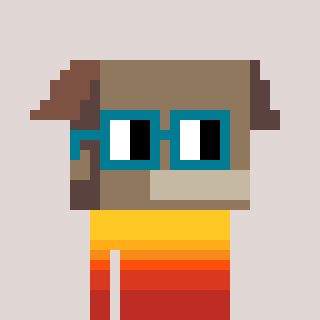
a pixel art character with square dark green glasses, a box-shaped head and a grayscale-colored body on a warm background